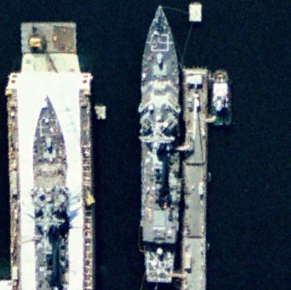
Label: destroyer